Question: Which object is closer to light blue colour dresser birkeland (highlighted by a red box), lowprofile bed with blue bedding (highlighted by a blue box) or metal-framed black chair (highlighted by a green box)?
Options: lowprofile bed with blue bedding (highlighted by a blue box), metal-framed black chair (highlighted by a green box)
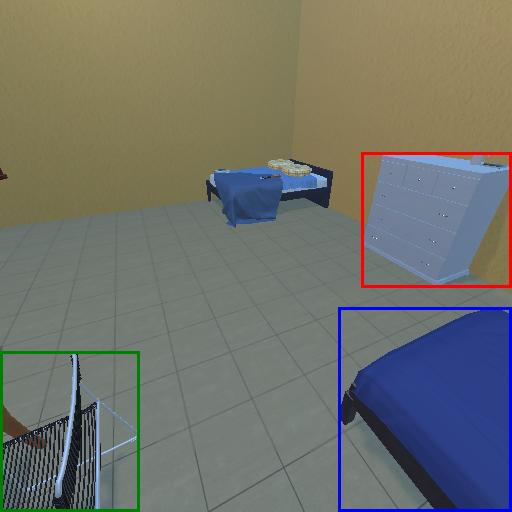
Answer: lowprofile bed with blue bedding (highlighted by a blue box)